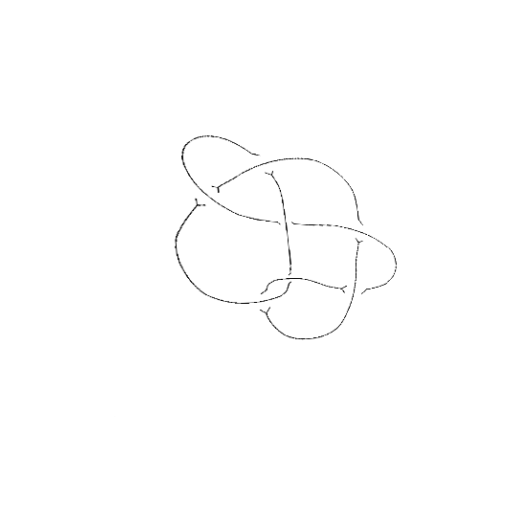
Crossing number: 7